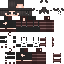
A male human skin with medium skin, wearing brown long hair dressed in a blue hoodie and brown pants, featuring a closed mouth.